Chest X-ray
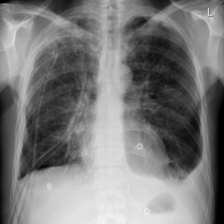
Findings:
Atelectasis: negative
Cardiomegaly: negative
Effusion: negative
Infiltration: negative
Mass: negative
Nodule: negative
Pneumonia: negative
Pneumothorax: negative
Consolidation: negative
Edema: negative
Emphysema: negative
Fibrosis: negative
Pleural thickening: positive
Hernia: negative